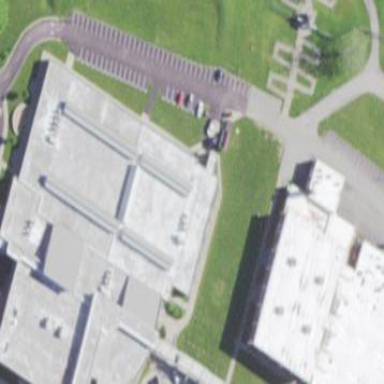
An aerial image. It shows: School building.